Question: I'm trying to connect the ODL VSEM provider plugin in SCVMM to the VTN coordinator. Currently i'm facing the 'conflict' problem which is not allowing the SCVMM connect to the VTN coordinator.

If anyone worked on this, please help.
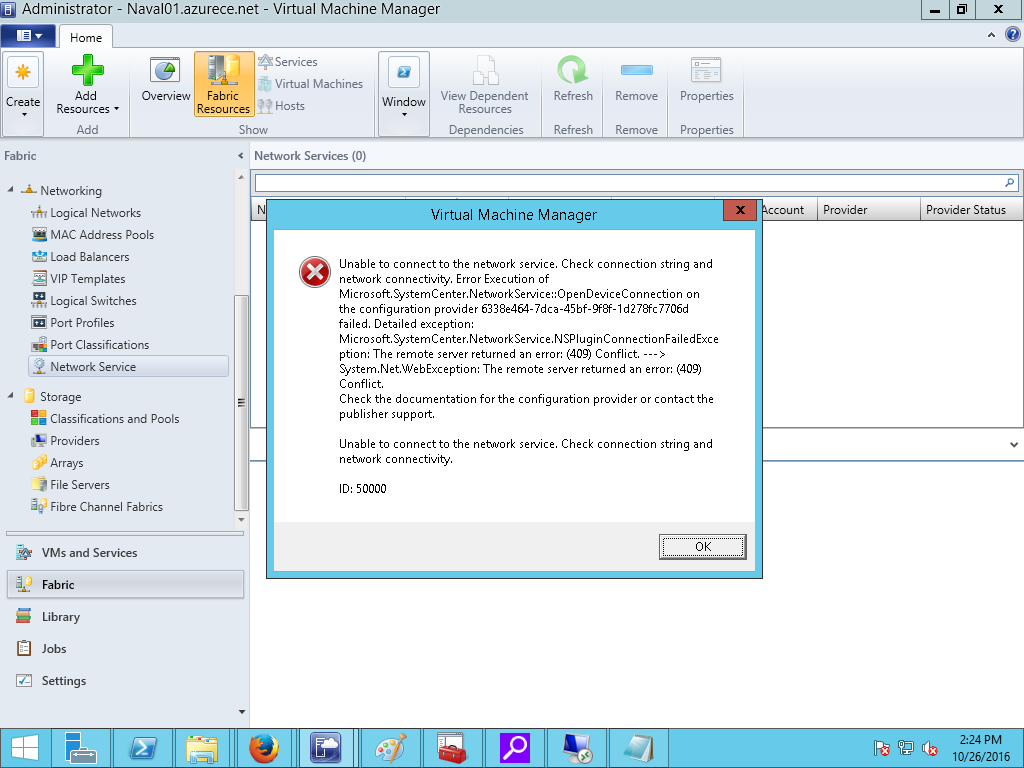
Answer: I have found the answer.
Looks like I have created a controller configuration manually in the VTN coordinator while testing it and when I try to add the same controller IP address through the VMM network service, it is throwing the above error in the VMM.
After checking the /usr/local/vtn/var/tomcat/log/accesslog.txt, i'm able to figure out the root cause of this issue. Now I have removed the existing ODL controller in the VTN coordinator.
To check the list of controllers connected to VTN.
GET : <URL>
To Delete the controller
DELETE : <URL>